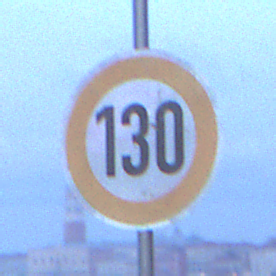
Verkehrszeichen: Geschwindigkeit130
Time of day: Dawn
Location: Outdoor (Urban)
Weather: PartlyCloudy
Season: NotSpecified
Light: Natural